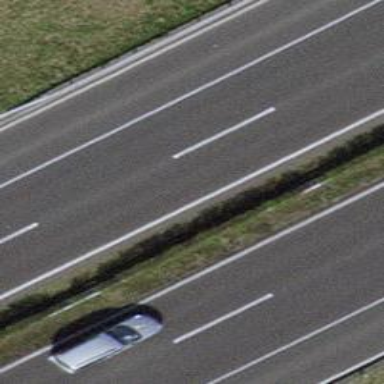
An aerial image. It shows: Motorway.